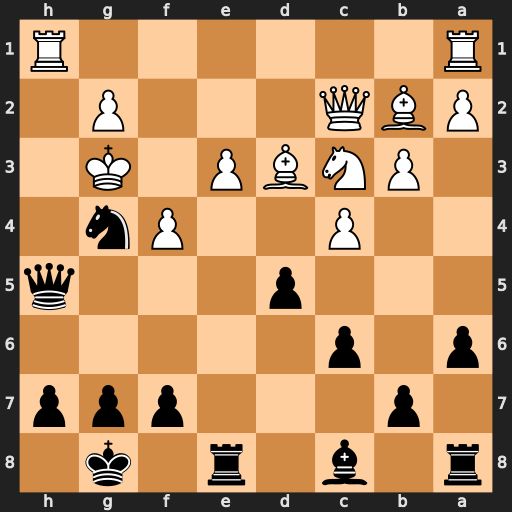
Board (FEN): r1b1r1k1/1p3ppp/p1p5/3p3q/2P2Pn1/1PNBP1K1/PBQ3P1/R6R
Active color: b
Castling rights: -
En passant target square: -
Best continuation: Rxe3#